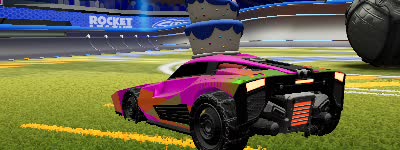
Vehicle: breakout